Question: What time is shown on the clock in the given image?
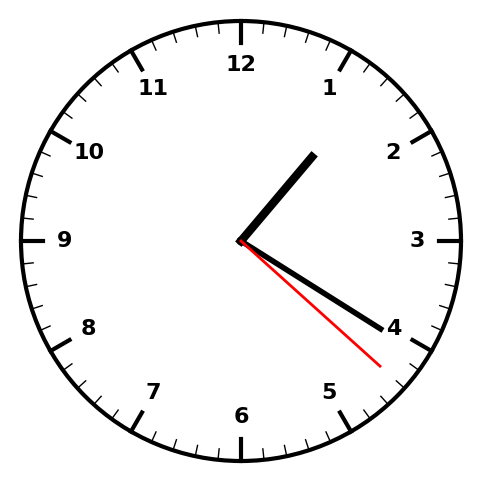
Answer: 01:20:22